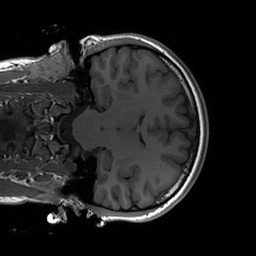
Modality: T1w
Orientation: coronal